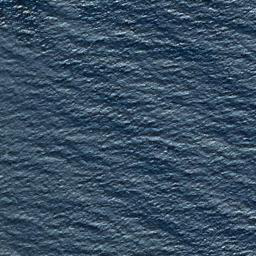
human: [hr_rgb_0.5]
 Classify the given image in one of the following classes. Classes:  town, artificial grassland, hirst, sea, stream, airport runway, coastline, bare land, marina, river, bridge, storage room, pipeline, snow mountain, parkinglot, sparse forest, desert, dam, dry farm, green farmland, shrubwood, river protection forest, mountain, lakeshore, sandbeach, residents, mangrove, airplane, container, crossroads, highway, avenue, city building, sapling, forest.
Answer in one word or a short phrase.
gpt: sea